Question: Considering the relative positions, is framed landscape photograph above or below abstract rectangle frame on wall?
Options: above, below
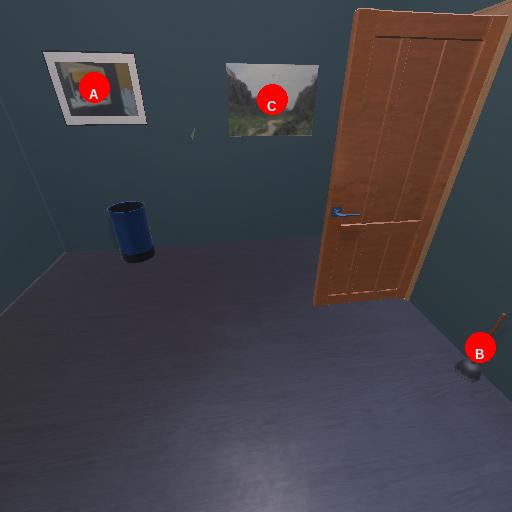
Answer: above